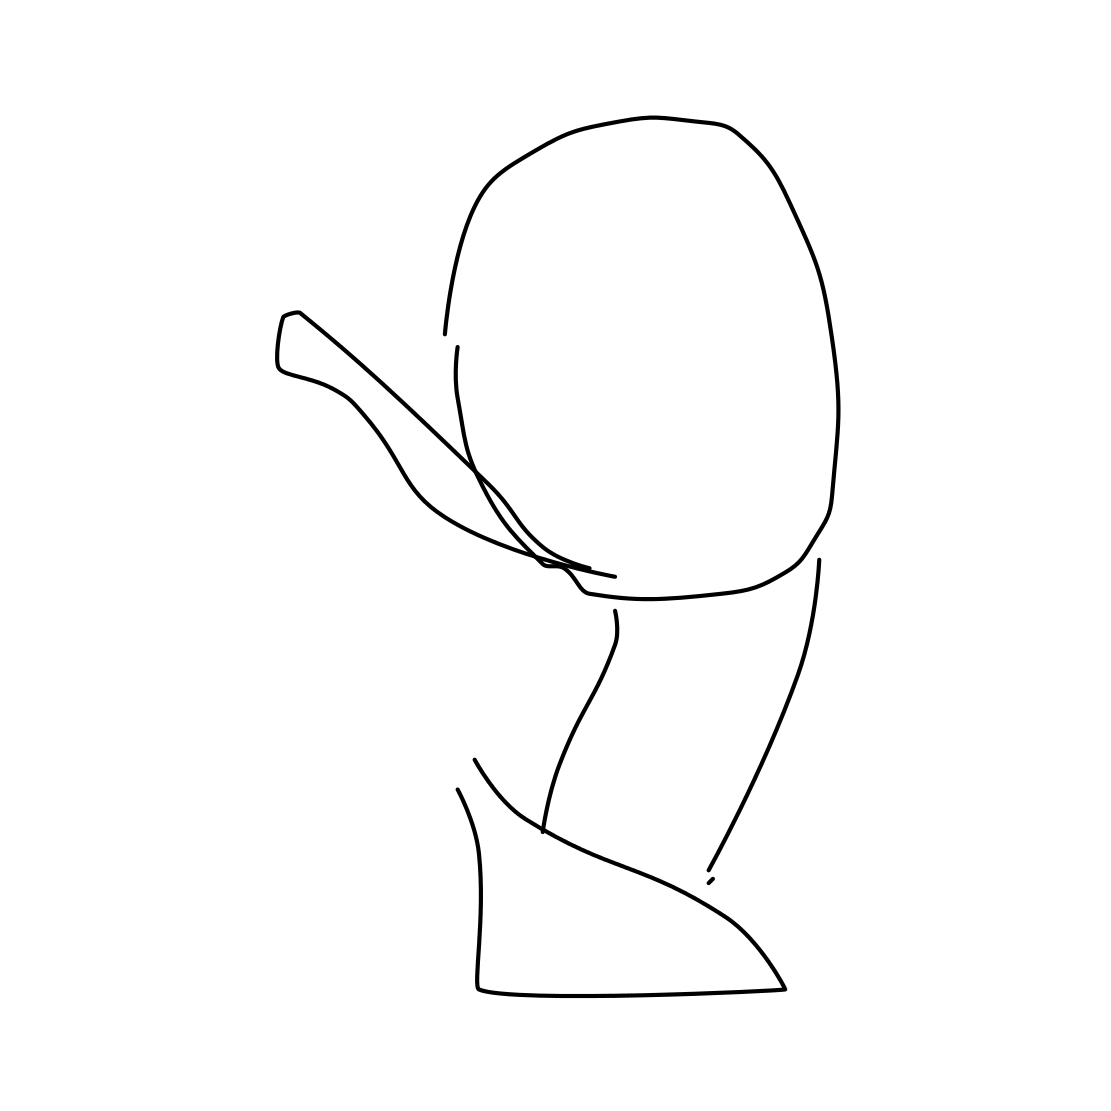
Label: satellite dish